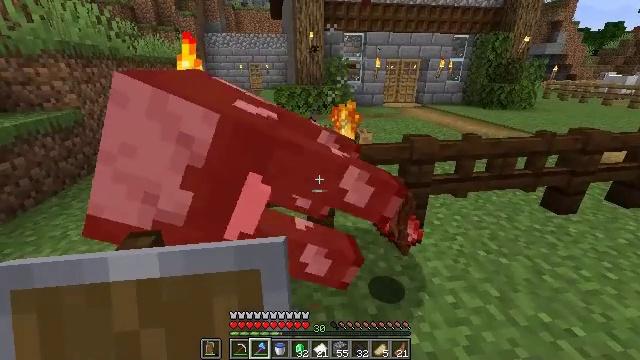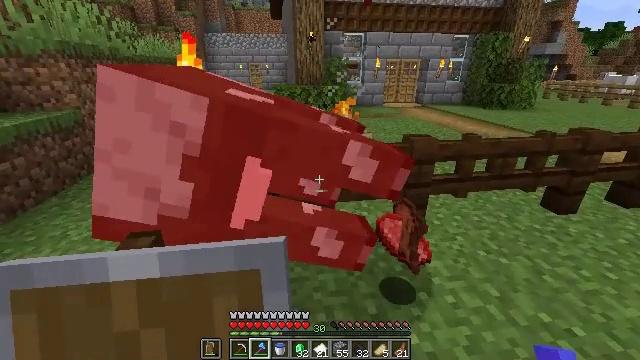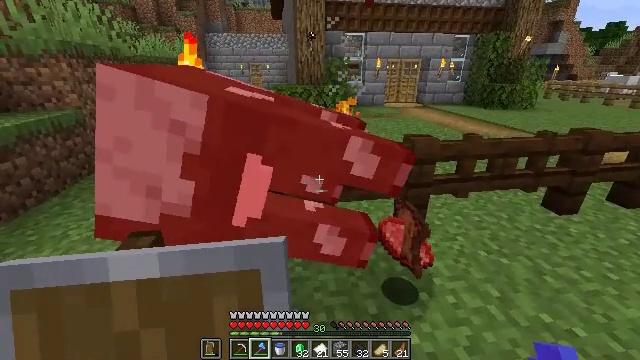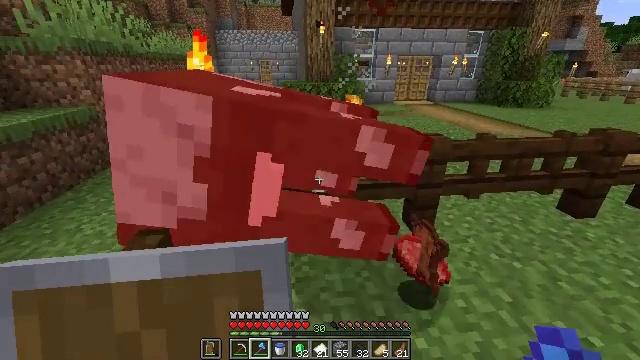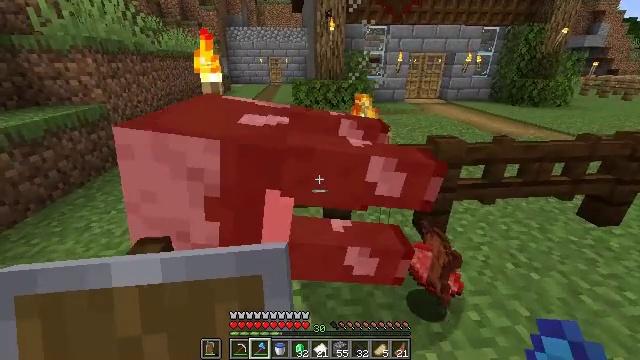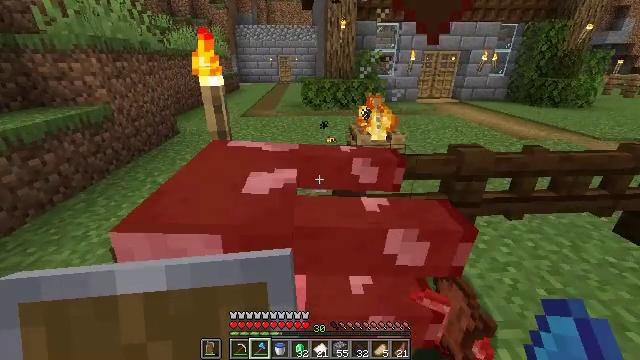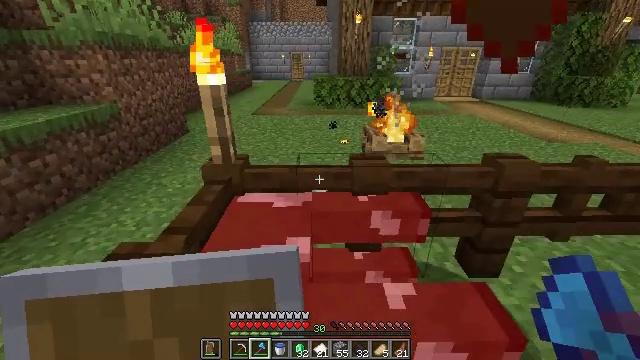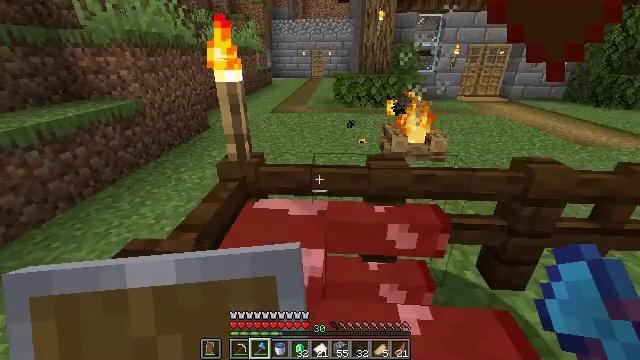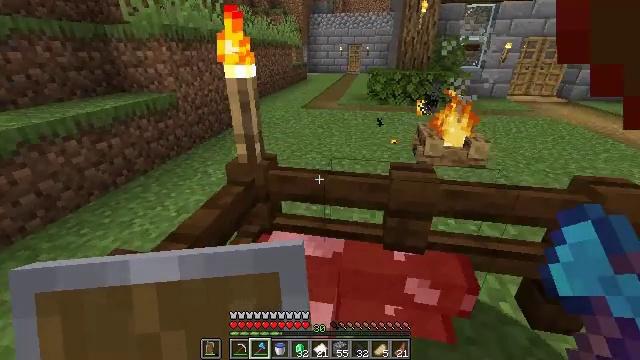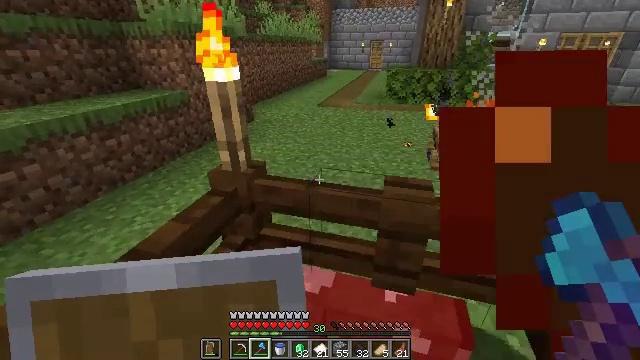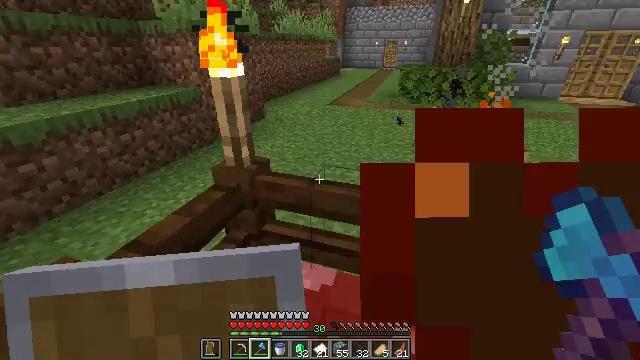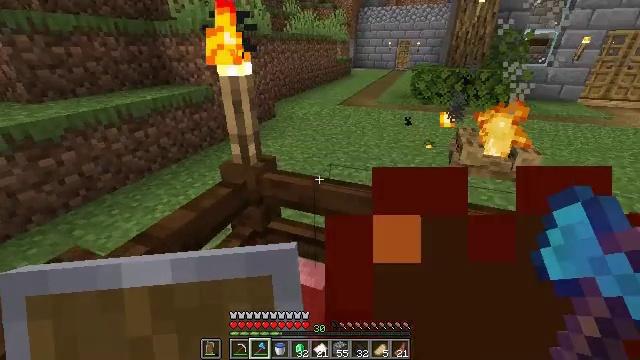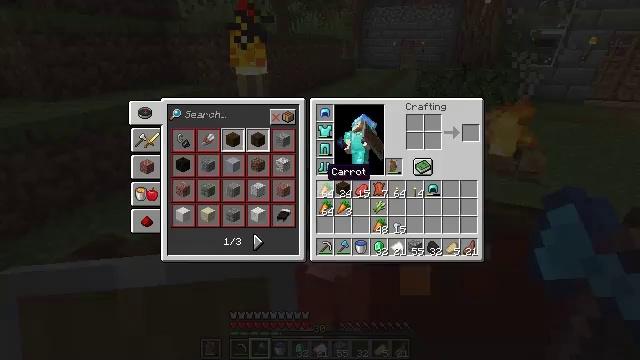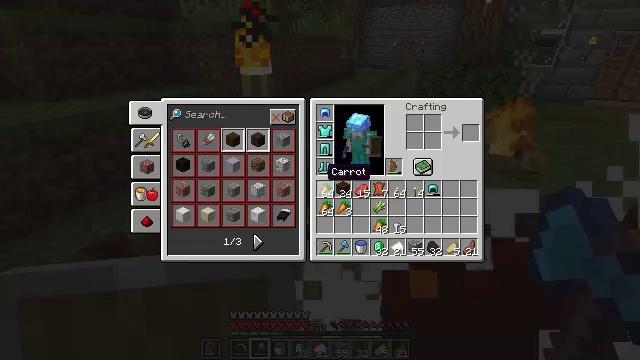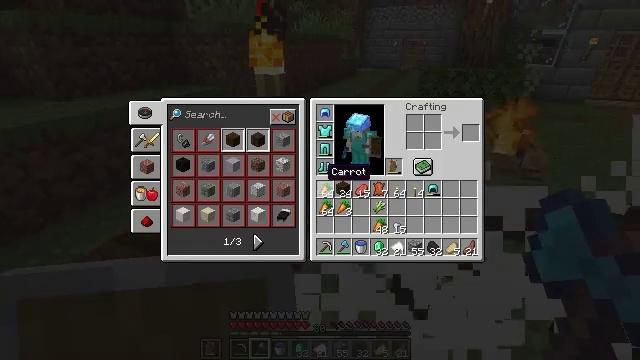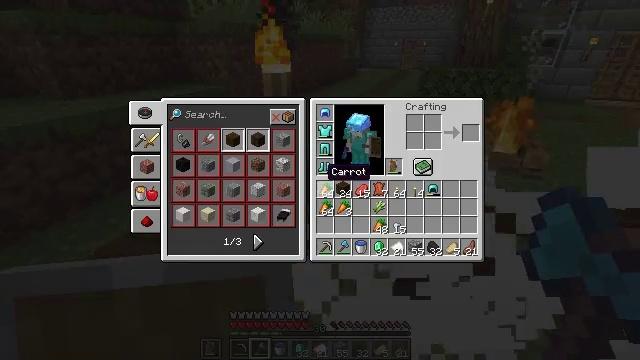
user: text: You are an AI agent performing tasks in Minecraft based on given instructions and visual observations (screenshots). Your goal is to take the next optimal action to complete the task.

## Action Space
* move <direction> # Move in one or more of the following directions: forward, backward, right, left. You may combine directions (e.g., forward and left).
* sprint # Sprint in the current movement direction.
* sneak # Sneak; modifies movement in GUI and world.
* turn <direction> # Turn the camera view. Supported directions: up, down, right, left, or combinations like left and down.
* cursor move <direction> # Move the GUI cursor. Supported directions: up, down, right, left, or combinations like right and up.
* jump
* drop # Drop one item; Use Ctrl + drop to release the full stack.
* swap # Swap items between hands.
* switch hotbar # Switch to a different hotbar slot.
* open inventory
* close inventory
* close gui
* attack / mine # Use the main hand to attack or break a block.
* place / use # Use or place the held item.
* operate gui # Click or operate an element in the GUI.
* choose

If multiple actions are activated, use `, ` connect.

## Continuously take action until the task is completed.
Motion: motion action
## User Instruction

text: Hunt a cow.
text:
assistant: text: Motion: no_op
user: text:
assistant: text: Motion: no_op
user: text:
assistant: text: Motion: move forward, turn left
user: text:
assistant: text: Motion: move forward, turn left
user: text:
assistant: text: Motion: move forward, turn left
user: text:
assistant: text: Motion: move forward, turn left
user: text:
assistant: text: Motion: move forward and move right, turn left
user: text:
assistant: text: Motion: move forward and move right, turn left
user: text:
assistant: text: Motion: move right, turn left
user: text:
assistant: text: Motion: turn left
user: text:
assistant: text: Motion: turn left
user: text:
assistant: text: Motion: open inventory
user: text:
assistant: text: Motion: open inventory
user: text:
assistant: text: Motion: open inventory
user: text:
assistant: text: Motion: open inventory
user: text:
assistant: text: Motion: no_op
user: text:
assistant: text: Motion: no_op
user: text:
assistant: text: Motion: cursor move right
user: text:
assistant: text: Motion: cursor move right
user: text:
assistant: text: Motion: cursor move right
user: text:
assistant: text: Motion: cursor move right
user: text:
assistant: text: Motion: no_op
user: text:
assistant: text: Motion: no_op
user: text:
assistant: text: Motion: no_op
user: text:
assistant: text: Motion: no_op
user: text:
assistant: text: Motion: no_op
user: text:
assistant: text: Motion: turn left and down
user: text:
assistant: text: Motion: turn left and down
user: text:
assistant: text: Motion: turn left and down
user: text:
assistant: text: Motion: turn left and up